Question: I have this UIViewController with this code in the .m:
'''
@property (nonatomic,strong) IBOutlet UINavigationBar *navBar;
@property (nonatomic,strong) IBOutlet UIBarButtonItem *button;
@end
@implementation DetailViewController
- (void)viewDidLoad{
[super viewDidLoad];
// Do any additional setup after loading the view.
UIBarButtonItem *listoButton = [[UIBarButtonItem alloc] initWithImage:[UIImage imageNamed:@"ListoBtn1.png"] style:UIBarButtonItemStyleBordered target:self action:@selector(done:)];
self.navBar.topItem.rightBarButtonItem = listoButton;
//self.navBar.topItem.backBarButtonItem = self.button;
[self setVariables];
}
'''
The button appears but it looks like this:

I just want my image to appear, not that back button. How do I remove its border?
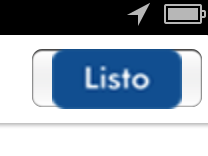
Answer: First, the NIB hasn't completed loading when you create the button in 'initWithNibName' and second your 'UINavigationBar' doesn't automatically use the 'navigationItem' (it's automatically used by the navigation controller). If you want to add the button to your 'navBar' you should do it in 'viewDidLoad'.